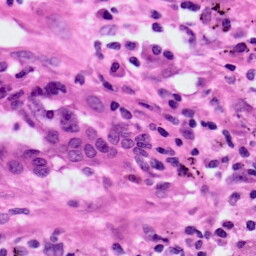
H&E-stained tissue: Lung